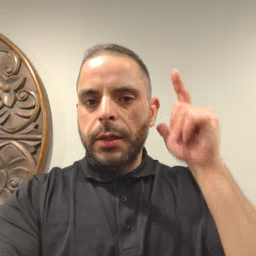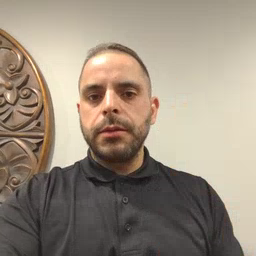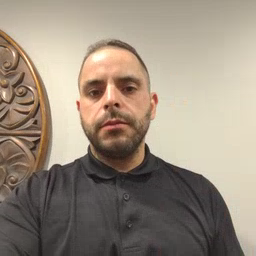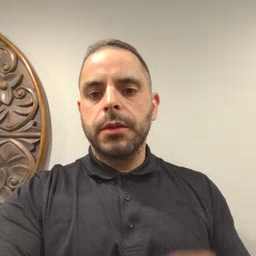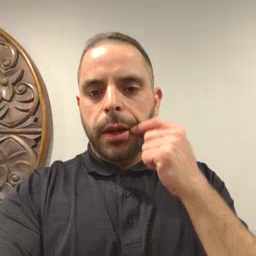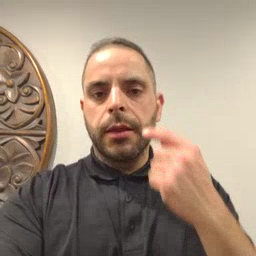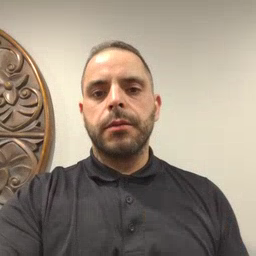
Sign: smile